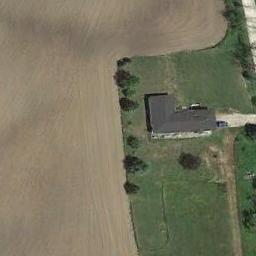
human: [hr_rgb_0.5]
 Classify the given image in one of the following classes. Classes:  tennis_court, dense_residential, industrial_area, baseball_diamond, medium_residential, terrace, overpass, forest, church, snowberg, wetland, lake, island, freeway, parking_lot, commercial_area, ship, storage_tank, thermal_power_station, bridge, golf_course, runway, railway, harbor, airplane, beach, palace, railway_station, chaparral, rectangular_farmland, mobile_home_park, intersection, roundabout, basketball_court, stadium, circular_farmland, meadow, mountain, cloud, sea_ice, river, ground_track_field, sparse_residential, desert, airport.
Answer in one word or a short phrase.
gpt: sparse_residential